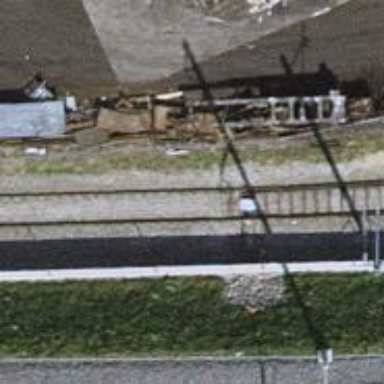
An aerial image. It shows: Single railway spur track.